Question: I have an excel sheet with dates, time, and temp that look like this:

using python, I want to extract this info into python arrays.
The array would get the date in position 0, and then store the temps in the following positions and look like this:
'''
temparray[0] = [20130102,34.75,34.66,34.6,34.6,....,34.86]
temparray[1] = [20130103,34.65,34.65,34.73,34.81,....,34.64]
'''
here is my attempt, but it sucks:
'''
from xlrd import *
print open_workbook('temp.xlsx')
wb = open_workbook('temp.xlsx')
for s in wb.sheets():
for row in range(s.nrows):
values = []
for col in range(s.ncols):
values.append(s.cell(row,col).value)
print(values[0])
print("%.2f" % values[1])
print'''
'''
i used xlrd, but I am open to using anything. Thank you for your help.
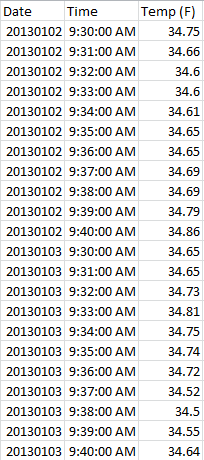
Answer: From what I understand of your question, the problem is that you want the output to be a list of lists, and you're not getting such a thing.
And that's because there's nothing in your code that even to get such a thing. For each row, you build a list, print out the first value of that list, print out the second value of that list, and then forget the list.
To append each of those row lists to a big list of lists, all you have to do is exactly the same thing you're doing to append each column value to the row lists:
'''
temparray = []
for row in range(s.nrows):
values = []
for col in range(s.ncols):
values.append(s.cell(row,col).value)
temparray.append(values)
'''
---
From your comment, it looks like what you want is not only this, but also grouping the temperatures together by day, and also only adding the second column, rather than all of the values, for each day. Which is not at all what you described in the question. In that case, you shouldn't be looping over the columns at all. What you want is something like this:
'''
days = []
current_day, current_date = [], None
for row in range(s.nrows):
date = s.cell(row, 0)
if date != current_date:
current_day, current_date = [], date
days.append(current_day)
current_day.append(s.cell(row, 2))
'''
This code assumes that the dates are always in sorted order, as they are in your input screenshot.
I would probably structure this differently, building a row iterator to pass to <URL>, but I wanted to keep this as novice-friendly, and as close to your original code, as possible.
Also, I suspect you really don't want this:
'''
[[date1, temp1a, temp1b, temp1c],
[date2, temp2a, temp2b]]
'''
... but rather something like this:
'''
{date1: [temp1a, temp1b, temp1c],
date2: [temp1a, temp1b, temp1c]}
'''
But without knowing what you're intending to with this info, I can't tell you how best to store it.